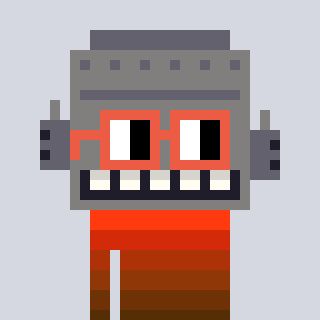
a pixel art character with square orange glasses, a robot-shaped head and a grayscale-colored body on a cool background